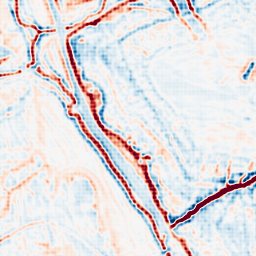
Category: multiscale
Decomposition family: log
Decomposition parameters: sigma: 2
Upsampling method: sinc_hamming
Upsampling parameters: scale: 4
kernel_size: 4
Upsampling scale: 4